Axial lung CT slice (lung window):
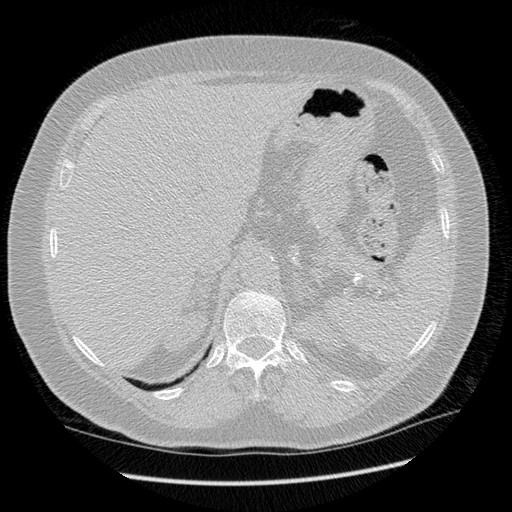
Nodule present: no